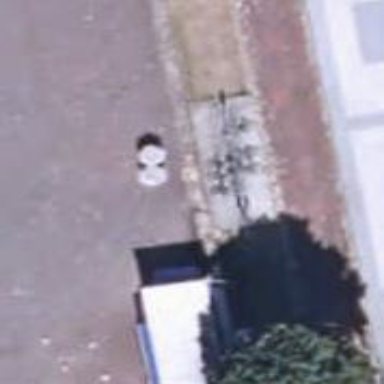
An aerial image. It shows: Bicycle rental facility.